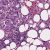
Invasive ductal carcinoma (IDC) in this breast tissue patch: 1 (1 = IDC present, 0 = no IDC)